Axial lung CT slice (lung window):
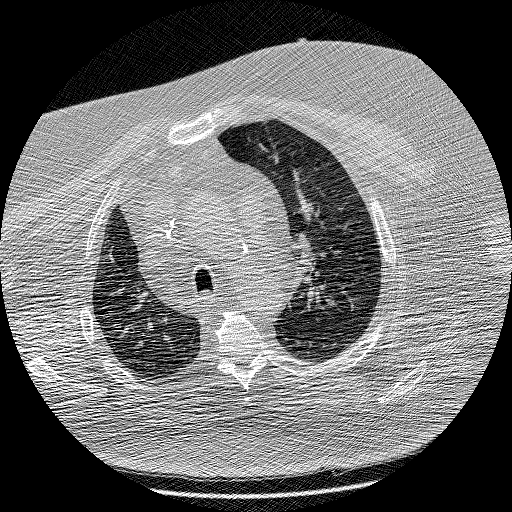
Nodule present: no